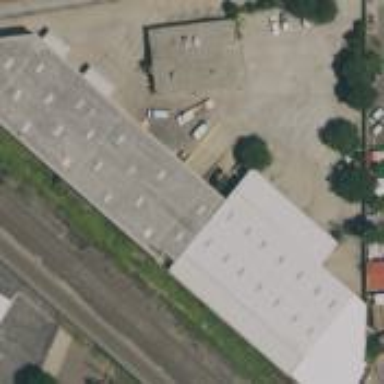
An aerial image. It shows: Industrial building.